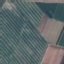
Land use / land cover class: AnnualCrop